九年级 · 度量几何学
(6 分) 如图 1 是博物馆展出的古代车轮实物, 《周礼$\cdot$考工记》记载: “......故兵车之轮六尺有六寸, 田车之轮六尺有三寸......'据此, 我们可以通过计算车轮的半径来验证车轮类型, 请将以下推理过程补充完整.

图 1

图2

如图 2 所示, 在车轮上取 $A, B$ 两点, 设 $A B$ 所在圆的圆心为 $O$, 半径为 $r \mathrm{~cm}$.

作弦 $A B$ 的垂线 $O C, D$ 为垂足, 则 $A D=\frac{1}{2}$ $\qquad$
经测量, $A B=90 \mathrm{~cm}, C D=15 \mathrm{~cm}$, 则 $A D=$ $\qquad$ $\mathrm{cm}$; 用含 $r$ 的代数式表示 $O D=$ $\qquad$ cm.

在 Rt $\triangle O A D$ 中，由勾股定理可列出关于 $r$ 的方程: $r^{2}=$ $\qquad$ . 解得 $r=75$.通过换算, 车轮直径约为六尺六寸, 可验证此车轮为 $\qquad$之轮. (填“兵车”或“田车")

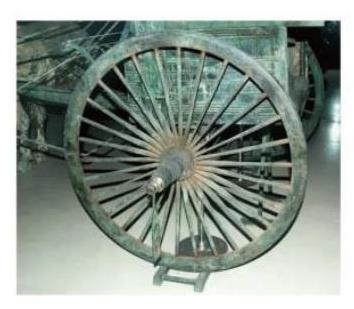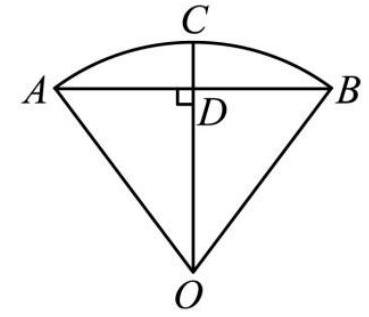
答案:  $A B, 45,(r-15), 45^{2}+(r-15)^{2}$, 兵车

解析: 根据垂径定理，进行作答即可.

【详解】解: 根据垂直弦的直径平分弦可知: $A D=\frac{1}{2} A B$,

$\because A B=90 \mathrm{~cm}, C D=15 \mathrm{~cm}$,

$\therefore A D=\frac{1}{2} A B=45 \mathrm{~cm}, O D=O C-C D=(r-15) \mathrm{cm}$,
$\therefore r^{2}=45^{2}+(r-15)^{2}$,

解得: $r=75$,

$\therefore$ 此车轮为: 兵车之轮;

故答案为: $A B, 45,(r-15), 45^{2}+(r-15)^{2}$, 兵车.

【点睛】本题考查垂径定理. 熟练掌握：垂直于弦的直径, 平分弦, 是解题的关键.